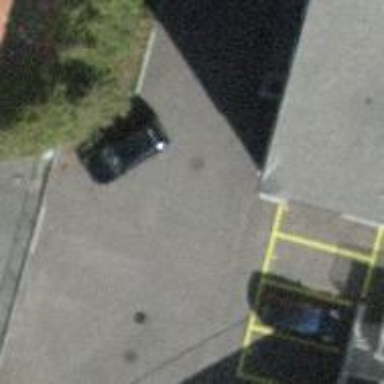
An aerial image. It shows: Parking area with surface.